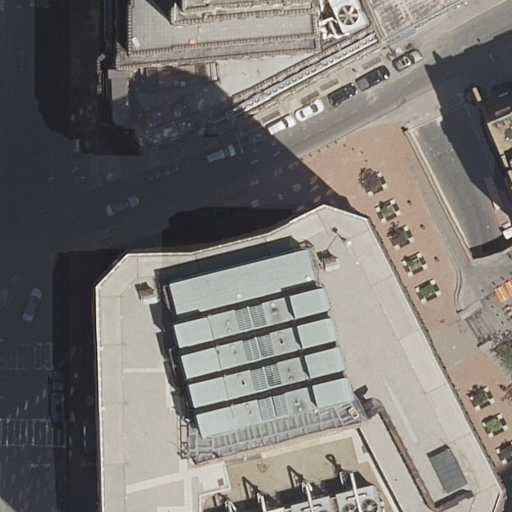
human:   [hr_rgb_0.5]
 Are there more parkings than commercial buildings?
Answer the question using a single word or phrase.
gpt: yes

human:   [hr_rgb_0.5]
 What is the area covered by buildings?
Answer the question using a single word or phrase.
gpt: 3068m2

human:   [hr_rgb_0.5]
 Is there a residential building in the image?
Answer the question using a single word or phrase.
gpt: yes

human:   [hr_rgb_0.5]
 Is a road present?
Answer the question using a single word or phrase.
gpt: yes

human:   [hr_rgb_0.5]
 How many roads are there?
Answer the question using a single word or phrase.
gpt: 12

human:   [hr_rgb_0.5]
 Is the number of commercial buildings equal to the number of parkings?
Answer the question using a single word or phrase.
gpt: no

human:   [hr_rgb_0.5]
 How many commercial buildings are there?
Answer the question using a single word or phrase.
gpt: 0

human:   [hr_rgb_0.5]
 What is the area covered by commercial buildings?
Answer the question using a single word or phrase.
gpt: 0m2

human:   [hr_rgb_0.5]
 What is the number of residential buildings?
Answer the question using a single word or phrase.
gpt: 4

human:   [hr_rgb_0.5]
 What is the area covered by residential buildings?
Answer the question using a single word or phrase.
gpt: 3068m2

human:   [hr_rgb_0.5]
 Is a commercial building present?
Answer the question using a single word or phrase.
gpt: no

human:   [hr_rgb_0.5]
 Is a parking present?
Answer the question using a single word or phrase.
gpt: yes

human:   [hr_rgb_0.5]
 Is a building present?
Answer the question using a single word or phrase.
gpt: yes

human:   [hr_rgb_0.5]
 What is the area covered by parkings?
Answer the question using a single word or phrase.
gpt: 90m2

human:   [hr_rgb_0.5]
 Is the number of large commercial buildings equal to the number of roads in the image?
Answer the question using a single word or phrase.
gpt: no

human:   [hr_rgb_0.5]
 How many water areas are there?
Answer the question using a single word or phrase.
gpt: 0

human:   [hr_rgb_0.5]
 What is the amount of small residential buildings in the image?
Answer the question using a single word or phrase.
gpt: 1

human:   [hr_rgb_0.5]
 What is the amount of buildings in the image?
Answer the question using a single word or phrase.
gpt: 4

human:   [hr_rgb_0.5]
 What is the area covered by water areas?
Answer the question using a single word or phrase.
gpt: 0m2

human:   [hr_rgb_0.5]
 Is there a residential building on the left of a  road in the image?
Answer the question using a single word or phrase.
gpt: yes

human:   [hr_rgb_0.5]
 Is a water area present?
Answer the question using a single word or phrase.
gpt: no

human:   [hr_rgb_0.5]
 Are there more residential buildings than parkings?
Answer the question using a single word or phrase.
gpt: yes

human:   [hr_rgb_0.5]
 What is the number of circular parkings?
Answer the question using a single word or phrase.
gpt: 0

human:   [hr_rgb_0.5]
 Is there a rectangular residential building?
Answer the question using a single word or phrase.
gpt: yes

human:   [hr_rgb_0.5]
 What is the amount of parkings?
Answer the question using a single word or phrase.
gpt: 1

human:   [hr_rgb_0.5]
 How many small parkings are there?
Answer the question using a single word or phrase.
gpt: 1

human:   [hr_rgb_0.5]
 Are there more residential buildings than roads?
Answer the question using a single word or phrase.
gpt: no

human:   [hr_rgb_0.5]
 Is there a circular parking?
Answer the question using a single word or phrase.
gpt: no

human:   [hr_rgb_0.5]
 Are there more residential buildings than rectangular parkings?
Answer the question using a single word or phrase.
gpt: yes

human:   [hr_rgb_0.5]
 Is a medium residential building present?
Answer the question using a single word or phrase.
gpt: no

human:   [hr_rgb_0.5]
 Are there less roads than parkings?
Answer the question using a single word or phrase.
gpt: no

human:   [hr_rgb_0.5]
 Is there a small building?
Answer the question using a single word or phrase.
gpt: yes

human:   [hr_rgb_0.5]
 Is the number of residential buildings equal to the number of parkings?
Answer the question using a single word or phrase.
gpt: no

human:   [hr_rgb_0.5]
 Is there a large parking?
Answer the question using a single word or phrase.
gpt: no

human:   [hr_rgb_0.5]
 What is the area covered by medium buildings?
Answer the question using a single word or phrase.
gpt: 0m2

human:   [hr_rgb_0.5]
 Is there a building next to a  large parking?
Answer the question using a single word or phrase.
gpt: no

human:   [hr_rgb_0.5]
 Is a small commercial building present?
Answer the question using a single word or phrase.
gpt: no

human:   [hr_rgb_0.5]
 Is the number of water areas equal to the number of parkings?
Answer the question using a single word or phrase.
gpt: no

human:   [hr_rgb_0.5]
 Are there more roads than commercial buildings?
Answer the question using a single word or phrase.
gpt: yes

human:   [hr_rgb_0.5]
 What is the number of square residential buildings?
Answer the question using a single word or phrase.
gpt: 0

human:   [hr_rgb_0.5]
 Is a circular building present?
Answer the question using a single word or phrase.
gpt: no

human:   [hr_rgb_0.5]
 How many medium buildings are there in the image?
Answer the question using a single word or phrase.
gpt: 0

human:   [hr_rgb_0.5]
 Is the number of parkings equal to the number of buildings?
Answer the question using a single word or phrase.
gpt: no

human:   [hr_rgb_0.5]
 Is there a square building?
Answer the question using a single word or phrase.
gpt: no

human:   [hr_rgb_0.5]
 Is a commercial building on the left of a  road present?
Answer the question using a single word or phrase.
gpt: no

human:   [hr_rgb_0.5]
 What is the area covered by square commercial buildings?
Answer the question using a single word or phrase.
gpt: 0m2

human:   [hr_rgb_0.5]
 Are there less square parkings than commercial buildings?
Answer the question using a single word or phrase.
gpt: no

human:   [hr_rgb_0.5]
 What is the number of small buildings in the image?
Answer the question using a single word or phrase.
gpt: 1

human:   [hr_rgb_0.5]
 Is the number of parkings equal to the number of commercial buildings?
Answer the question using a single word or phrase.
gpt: no

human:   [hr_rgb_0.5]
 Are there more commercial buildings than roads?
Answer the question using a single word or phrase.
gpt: no

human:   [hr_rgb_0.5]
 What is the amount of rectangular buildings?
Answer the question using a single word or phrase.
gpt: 2

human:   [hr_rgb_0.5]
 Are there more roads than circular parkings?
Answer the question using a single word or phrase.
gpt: yes

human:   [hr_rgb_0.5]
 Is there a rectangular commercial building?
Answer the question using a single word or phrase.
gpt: no

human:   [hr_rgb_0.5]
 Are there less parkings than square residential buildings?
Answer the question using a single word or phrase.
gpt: no

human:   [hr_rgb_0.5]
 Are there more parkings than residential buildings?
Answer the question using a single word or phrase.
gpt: no

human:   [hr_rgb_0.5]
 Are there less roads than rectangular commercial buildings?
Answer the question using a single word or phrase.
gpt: no

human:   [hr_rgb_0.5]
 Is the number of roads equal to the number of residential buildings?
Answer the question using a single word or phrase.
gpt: no

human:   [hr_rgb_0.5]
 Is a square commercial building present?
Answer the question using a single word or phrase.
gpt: no

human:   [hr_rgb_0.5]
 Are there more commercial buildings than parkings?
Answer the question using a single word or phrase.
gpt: no

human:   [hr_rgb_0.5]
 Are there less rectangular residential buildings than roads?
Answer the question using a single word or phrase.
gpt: yes

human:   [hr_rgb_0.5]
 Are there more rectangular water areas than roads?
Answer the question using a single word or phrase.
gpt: no

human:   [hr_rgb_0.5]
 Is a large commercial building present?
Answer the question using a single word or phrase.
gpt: no

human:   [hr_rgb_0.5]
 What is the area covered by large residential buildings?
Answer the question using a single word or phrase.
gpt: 2977m2

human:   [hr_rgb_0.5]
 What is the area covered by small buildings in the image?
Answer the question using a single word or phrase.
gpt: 90m2